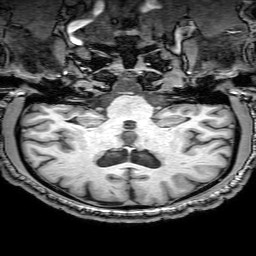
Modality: T1w
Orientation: sagittal
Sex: male
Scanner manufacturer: philips
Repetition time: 0.008149 s
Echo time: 0.00373 s